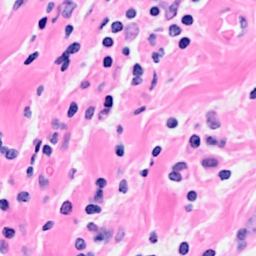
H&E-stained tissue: Breast